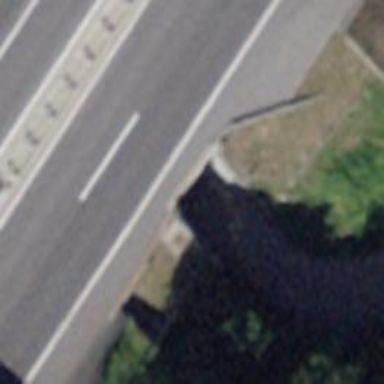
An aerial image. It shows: Service road leading to tunnel.